Question: I am attempting to grab all of the mkv files in a folder and place their names in an array, yet my code only returns one value for some reason. I thought the FilenameFilter() would return all appropriate values, not just the first entry it encounters.
'''
//Get a list of all mkv files in the extraction folder
File file = new File(extractedFolder);
File[] listoffiles = file.listFiles(new FilenameFilter() {
public boolean accept(File file, String name) {
return name.toLowerCase().endsWith(".mkv");
}
});
'''
Do I need to iterate through this code? Is my array only setup to handle one entry? Those are the only two potential problems I can see with this code, but both seem fine to my eye.
<URL> is a resource I was using as well.
My filestructure has everything sitting in the same folder. That folder address is
'''
C:\Users\user1\Documents\folder1\extraction files.
'''
Inside the "extraction files" folder, are 27 mkv files and 28 xml files (see image). The code I gave above only is pulling 12 files at a time. Do I need to specify a number when I initially create the array?

Using this resource (<URL>. Problem solved!
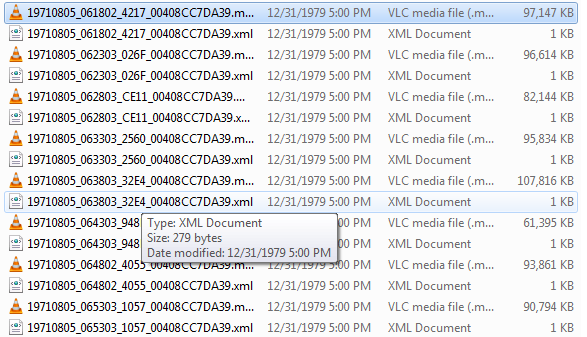
Answer: Use can use FileUtils in <URL> to handle this for you.
Use the following method: <URL>